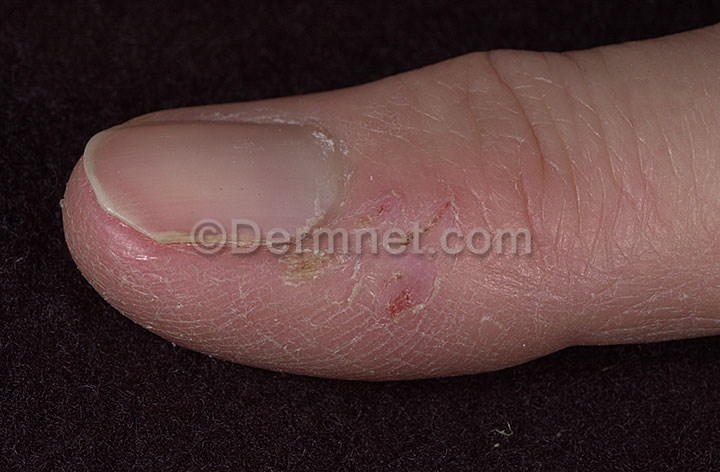
Disease: Nail Fungus and other Nail Disease